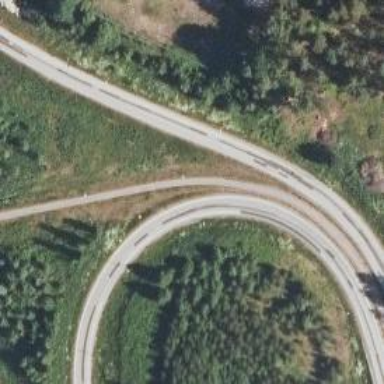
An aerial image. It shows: Asphalt motorway link connecting to main motorway.